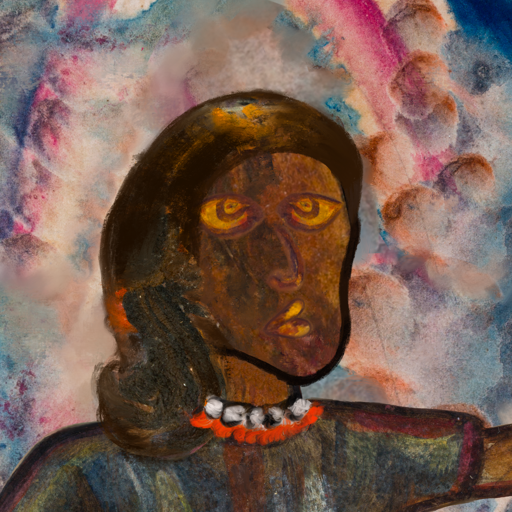
Background: Rupkatha, Head And Neck Side: Mosgoul, Face Side: Comrade, Bust: Mosgoul, Hair Side: Gypsy_Queen, Head Accessory: Blank, Second Necklace: Blank, Necklace: An_Impression, Baby: Blank